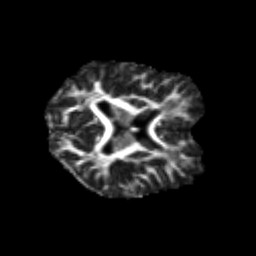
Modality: FA
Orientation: axial
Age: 26
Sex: female
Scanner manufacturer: siemens
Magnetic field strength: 3 T
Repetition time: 3.5 s
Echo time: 0.125 s